Question: Hej I am playing around with an app for windows phone 8, using MVVM.
I have a problem with acquiring the center of a pinch zoom and understanding the bounds completely on the viewportcontroller. And finally re-configuring the viewportcontroller to still scroll the entire picture. My xaml code is:
'''
<Grid>
<StackPanel>
<ViewportControl Bounds="0,0,1271,1381.5" Height="480" Width="800" CacheMode="BitmapCache" RenderTransformOrigin="{Binding KontaktPunkter}" Canvas.ZIndex="1">
<ViewportControl.RenderTransform>
<CompositeTransform x:Name="myTransform" ScaleX="1" ScaleY="1" TranslateX="0" TranslateY="0" />
</ViewportControl.RenderTransform>
<View:Picture/>
</ViewportControl>
</StackPanel>
<View:PopUpUC DataContext="{Binding PopUp}"/>
</Grid>
'''
As far as I understand the Bounds is the area I want to be able to scroll, and height and width is the windows size of the control is this correct?
Yes it is correct.
On to the second part :) Getting the center of the pinch zoom motion.
'''
public void ZoomDelta(ManipulationDeltaEventArgs e)
{
FrameworkElement Element = (FrameworkElement)e.OriginalSource;
ViewportControl Picture;
Grid PictureGrid;
double MainWidth = Application.Current.RootVisual.RenderSize.Height;
double MainHeight = Application.Current.RootVisual.RenderSize.Width;
if (Element is ViewportControl)
{
Picture = Element as ViewportControl;
}
else
{
Picture = FindParentOfType<ViewportControl>(Element);
}
if (Element is Grid)
{
PictueGrid = Element as Grid;
}
else
{
PictureGrid = FindParentOfType<Grid>(Element);
}
Grid ScreenGrid = FindParentOfType<Grid>(PictureGrid);
if (e.PinchManipulation != null)
{
var newScale = e.PinchManipulation.DeltaScale * Map.previousScale;
if (!IsZooming)
{
Point FingerOne = e.PinchManipulation.Current.PrimaryContact;
Point FingerTwo = e.PinchManipulation.Current.SecondaryContact;
Point center = new Point((FingerOne.X + FingerTwo.X) / 2, (FingerOne.Y + FingerTwo.Y) / 2);
KontaktPunkter = new Point(center.X / Picture.Bounds.Width, center.Y / Picture.Bounds.Height);
IsZooming = true;
}
var newscale = Map.imageScale * newScale;
var transform = (CompositeTransform)Picture.RenderTransform;
if (newscale > 1)
{
Map.imageScale *= newScale;
transform.ScaleX = Map.imageScale;
transform.ScaleY = Map.imageScale;
}
else
{
transform.ScaleX = transform.ScaleY = 1;
}
}
e.Handled = true;
}
'''
In the if case if(!isZooming), I try to calculate the center. I have also tried with the different centers that can be found inside the event e. without any success. What am I doing wrong with calculating the center?
Finally after I have zoomed I cannot pan around the entire picture anymore. I therefore need to change some variable but have not been able to pin point it, while debugging or searching the web. Any Idea for this?
The image should be resized, and the bounds of the viewport should be set to the new size of the resized image.
Final problem is finding the center, and the problem is when this situation occurs:

since the e.PinchManipulation.Current gives relative to lightblue square, and I want it relative to the large square, i.e. the bounds. How to do this?
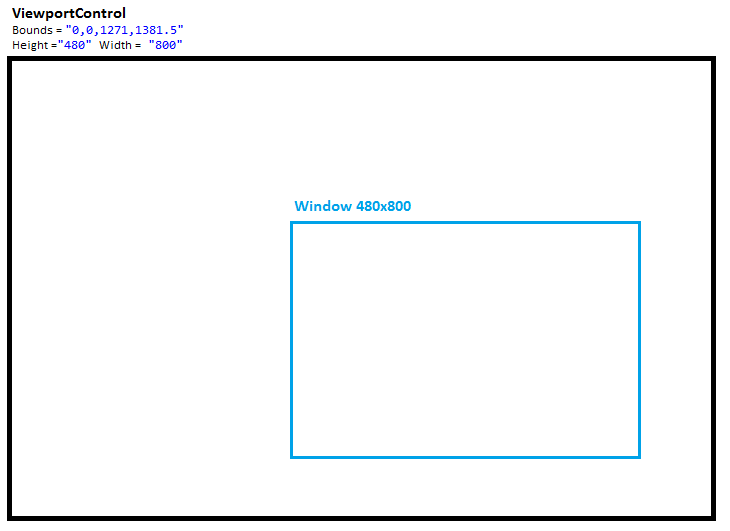
Answer: To overcome this problem I'd do the following. The viewportcontroller, has a scrollviewer inside, and viewport.
The basics are this:
While the image you have is "unzoomed", the scrollviewer has full control and the ViewportControl does nothing.
When you start to pinch, lock the scrollviewer by disabling the verticalscrollbar AND setting the viewport.height = scrollviewer.height. This neutralizes the scollviewer.
You can do a temporary zoom using the Image ScaleTransform.
On pinch finished, resize your actual image so that it takes up real space inside the ViewportControl. Now your viewportControl will let you pan all over the zoomed image with nice bounce-back.
When you zoom back out again, re-enable the scrollviewer. (Set the height to the screen height and turn on the scrollbar.)
FYI, I completely forget why there is a canvas in there, but I feel like it is important. See below:
While the sample below does not do what you want to do, I based my code on the MediaViewer inside this sample and modified it: Basic Lens Sample
However it should be noted that it is for picture zoom.